Question: The installed openGauss database is always wrong, prompted by the figure below:Failed to obtain the environment variable PGHOST.
Traceback (most recent call last):
File "gaussdb/om/script/gs_install", line295,in DefaultValue.setActionFlagFile("gs_install")
File "gaussdb/om/script/gspylib/common/Common.py", line 2230,in setActionFlagFile
Raise Exception(ErrorCode.GAUSS_518["GAUSS_51802"]%"PGHOST")

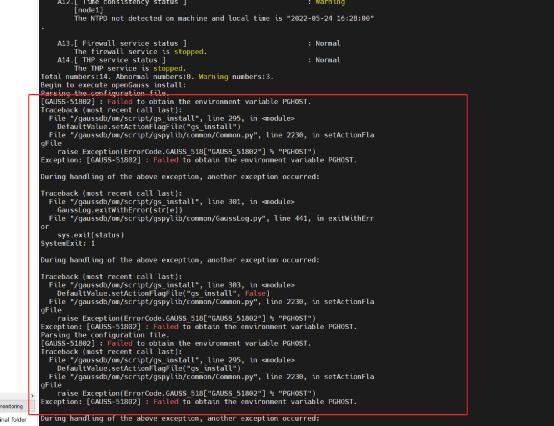
Answer: Please try checking your IP address and it is possible that your ip address is misconfigured.